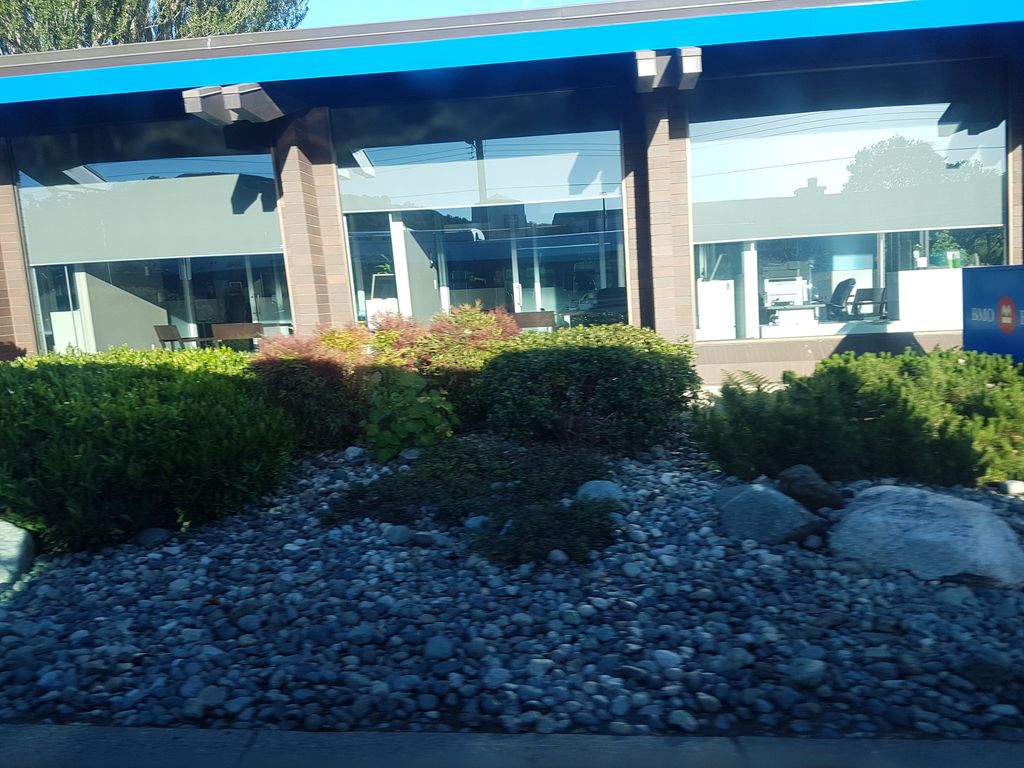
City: victoria